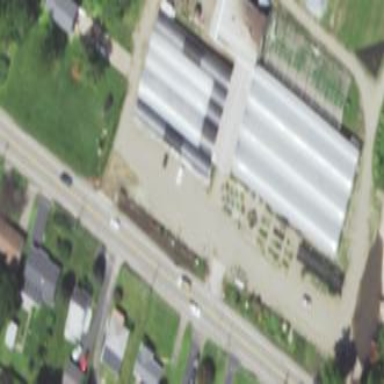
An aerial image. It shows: Greenhouse.